Aerial crown-view tile of a tropical tree (Barro Colorado Island, Panama), acquired 20240813:
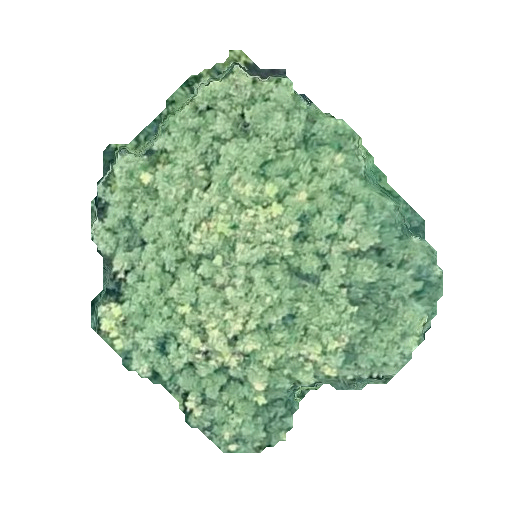
Species: Sterculia apetala
GBIF accepted scientific name: Sterculia apetala
Crown area: 141.068 m²